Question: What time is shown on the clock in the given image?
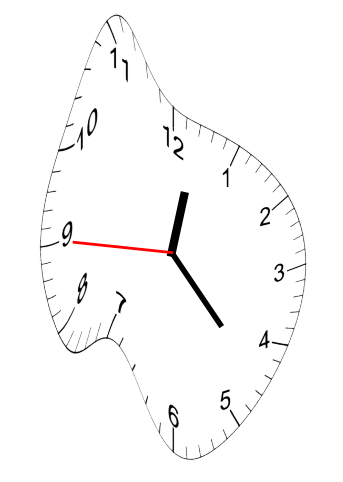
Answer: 12:22:45